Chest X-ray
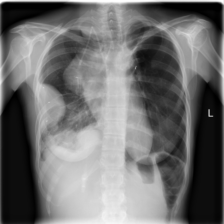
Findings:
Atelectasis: negative
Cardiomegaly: negative
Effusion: negative
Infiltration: positive
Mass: negative
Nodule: negative
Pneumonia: negative
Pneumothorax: negative
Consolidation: negative
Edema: negative
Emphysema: negative
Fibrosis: negative
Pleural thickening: negative
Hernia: negative